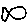
Label: fish